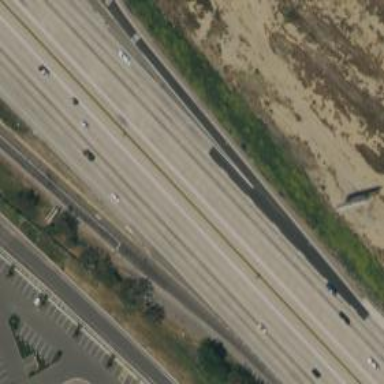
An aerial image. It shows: Motorway junction.